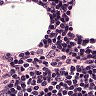
Metastatic tissue present: no